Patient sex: M
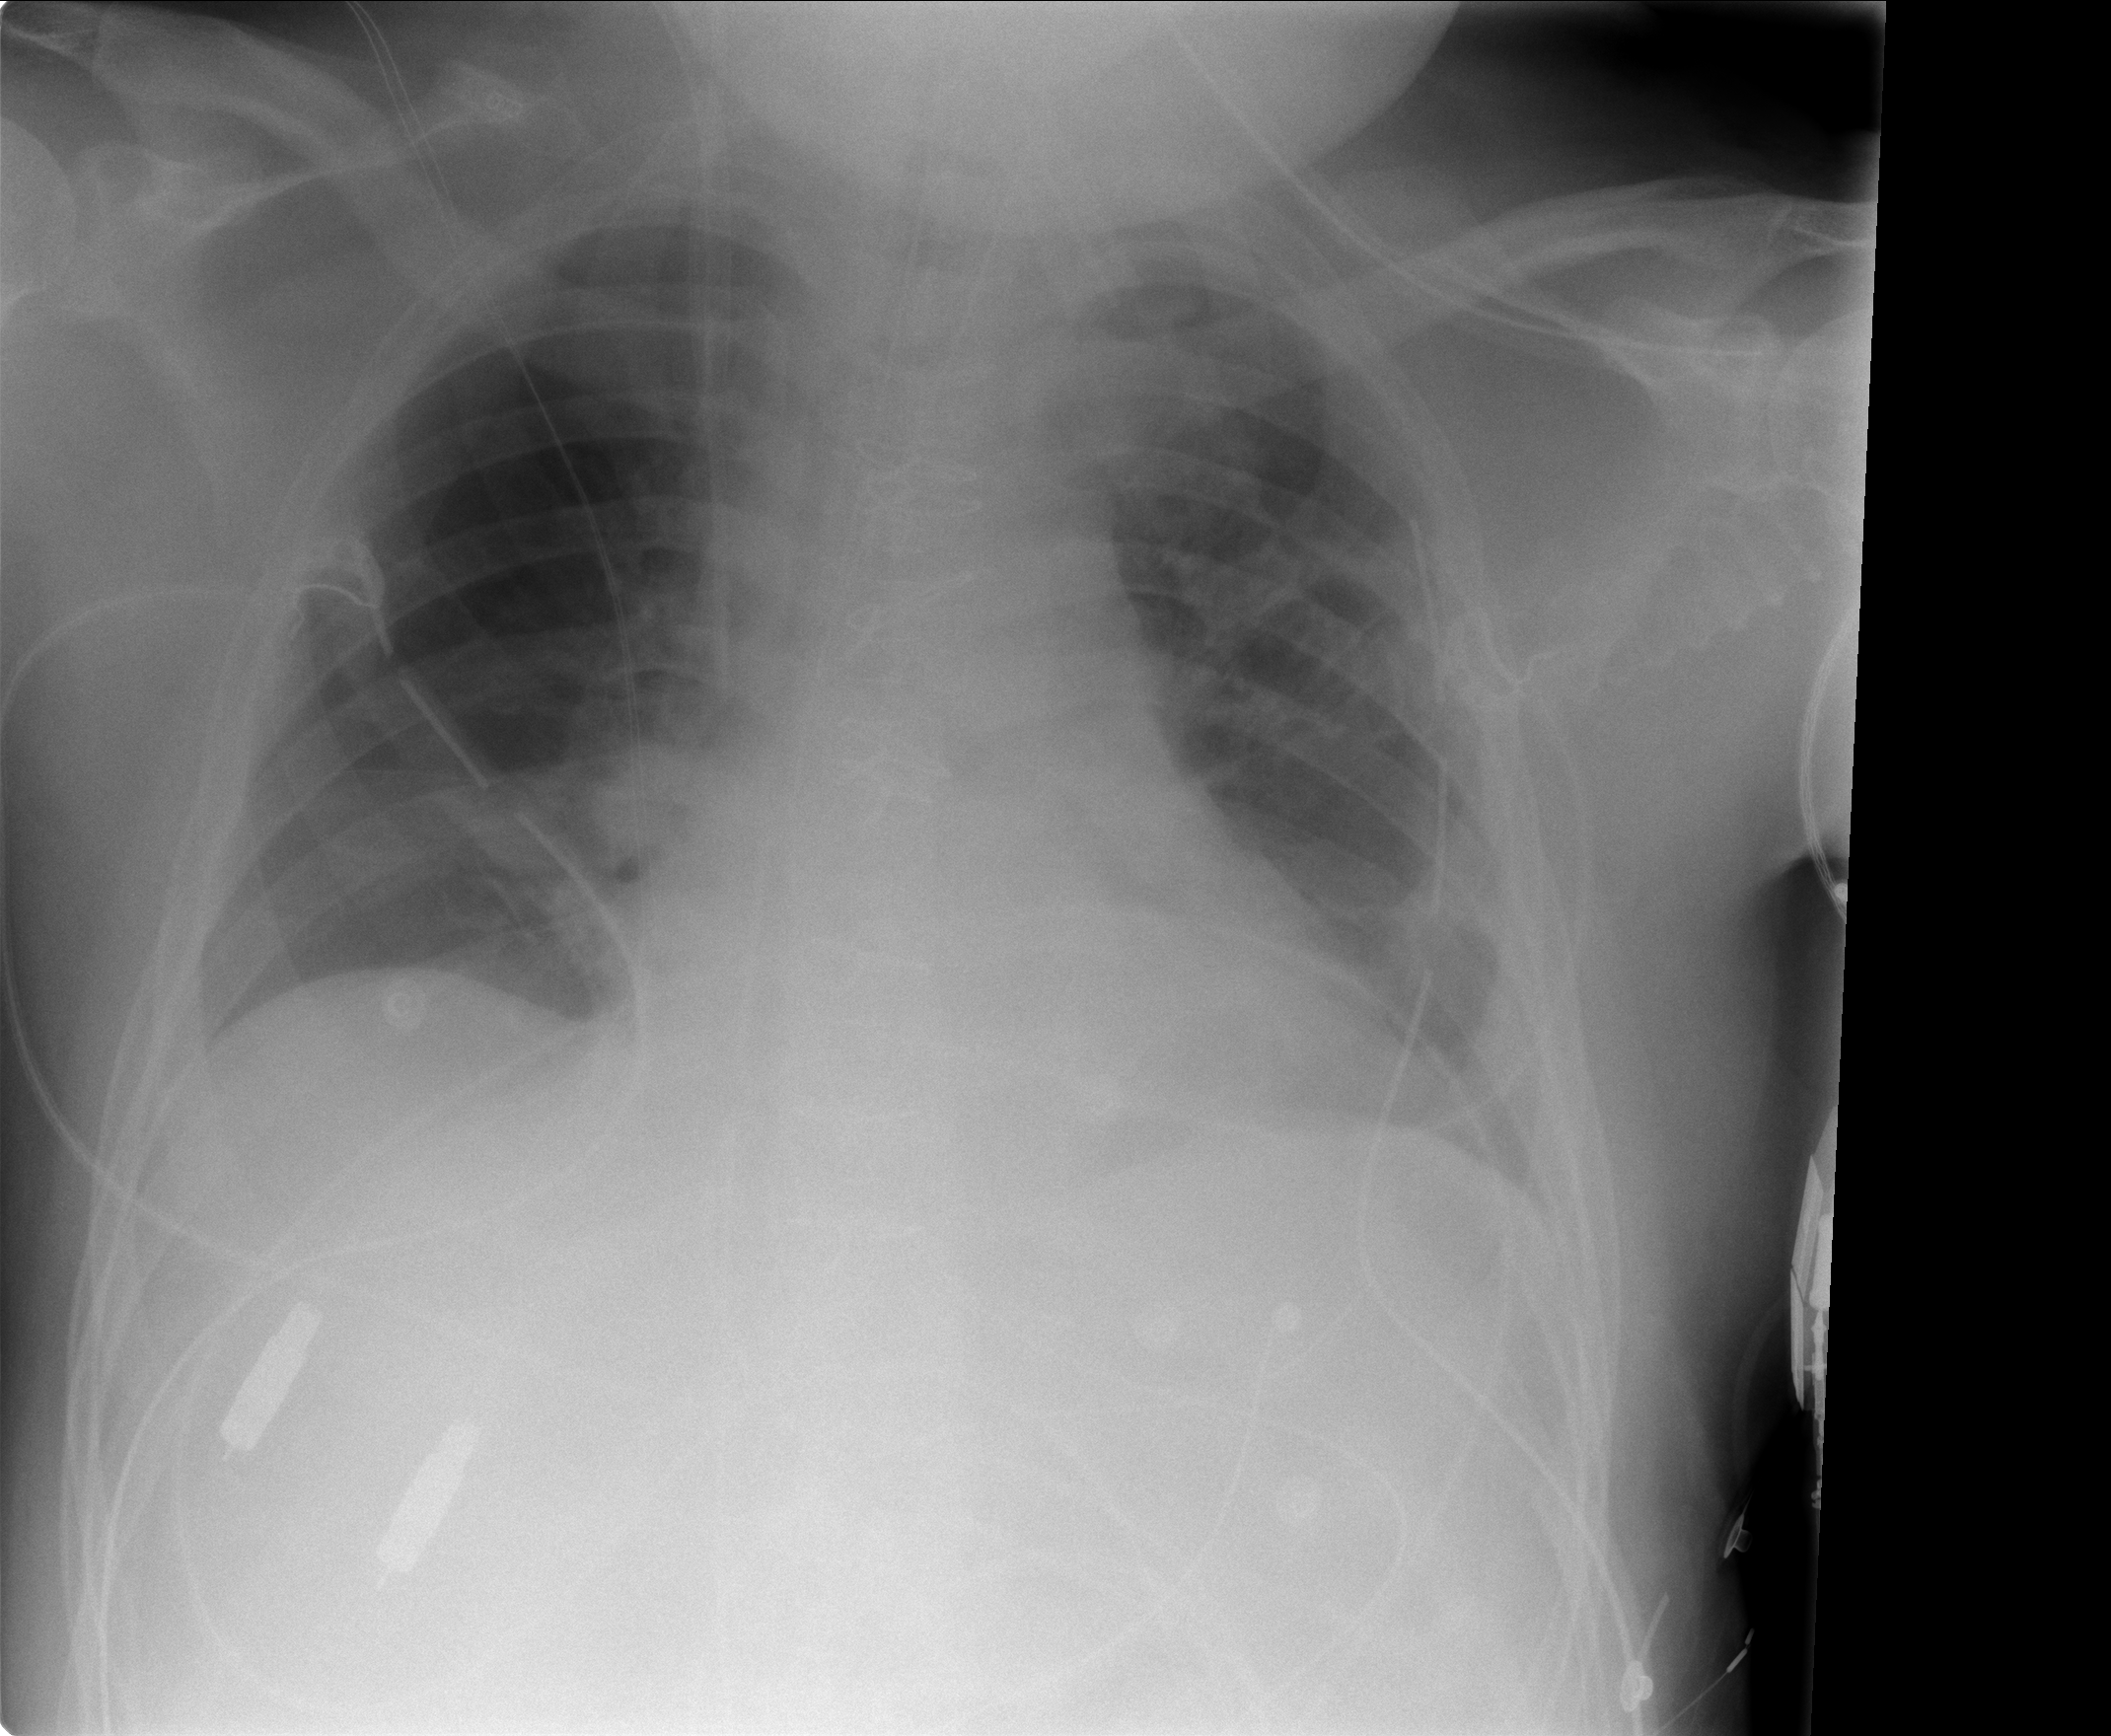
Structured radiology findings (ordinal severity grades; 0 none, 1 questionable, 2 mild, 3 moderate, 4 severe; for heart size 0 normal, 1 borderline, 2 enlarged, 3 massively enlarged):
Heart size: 1
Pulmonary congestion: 0
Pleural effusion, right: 2
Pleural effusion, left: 1
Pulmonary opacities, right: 0
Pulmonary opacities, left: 0
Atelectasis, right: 0
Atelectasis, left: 2